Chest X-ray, PA view. Patient: 70 years old, sex M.
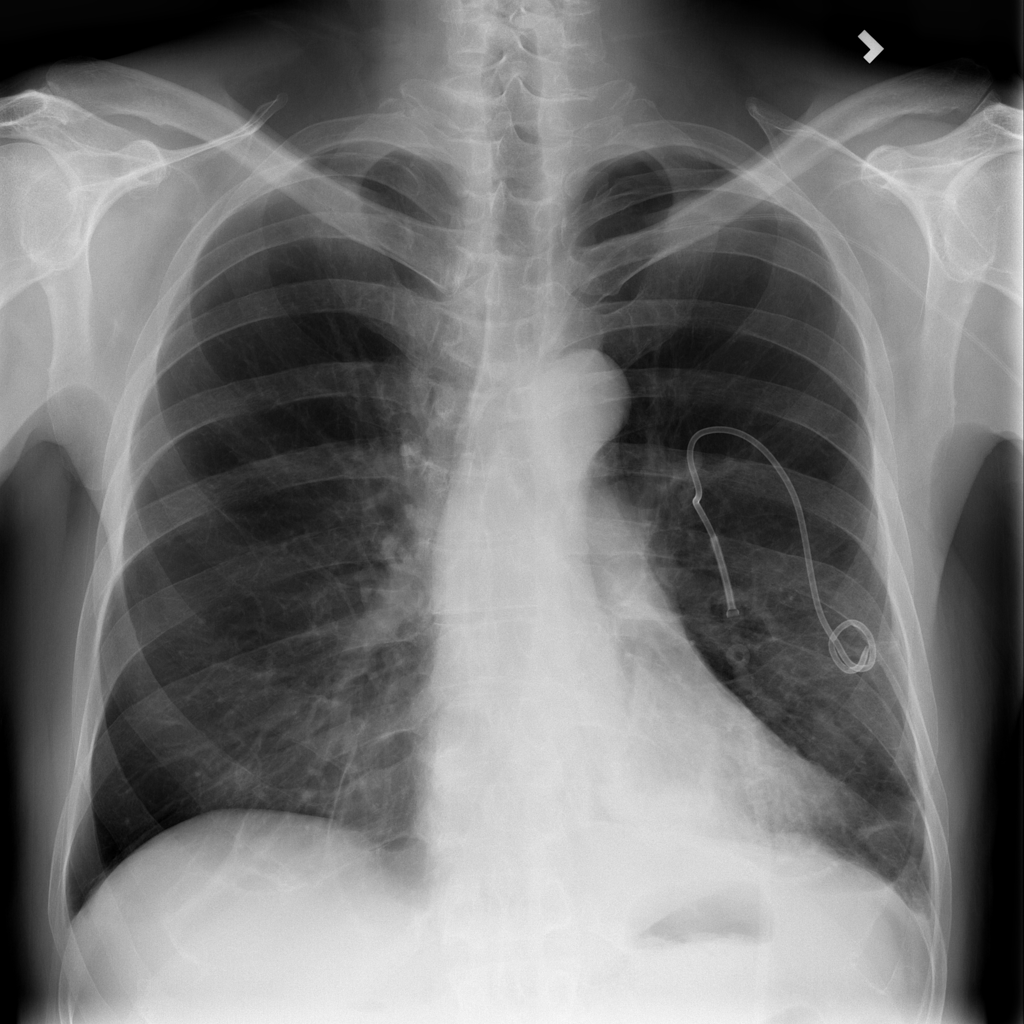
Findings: Pneumothorax